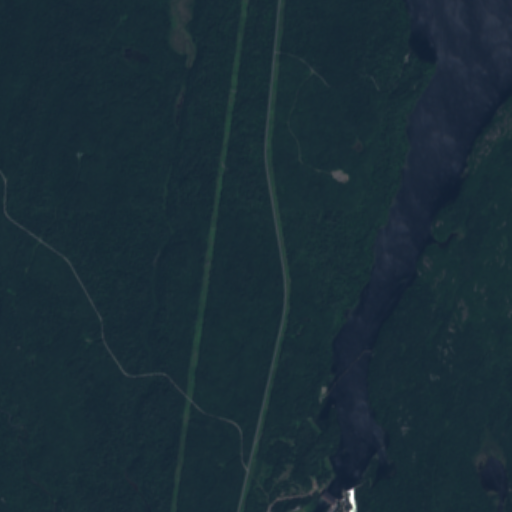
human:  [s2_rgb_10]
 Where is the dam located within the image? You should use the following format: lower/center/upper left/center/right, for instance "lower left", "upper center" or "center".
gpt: The dam is located in the lower right of the image.
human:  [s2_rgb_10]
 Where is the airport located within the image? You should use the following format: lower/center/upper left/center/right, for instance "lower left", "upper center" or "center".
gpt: There is no airport in the image.